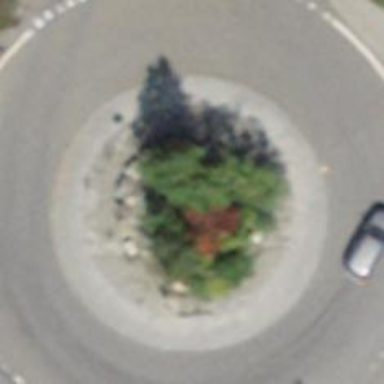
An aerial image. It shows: Secondary road made of asphalt leading to roundabout.